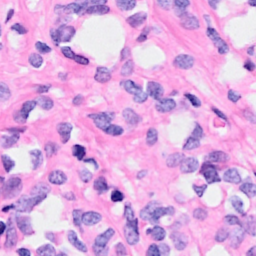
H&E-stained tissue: Breast